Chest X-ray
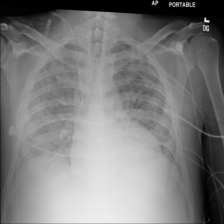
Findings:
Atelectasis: negative
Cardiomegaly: negative
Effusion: negative
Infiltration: positive
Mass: negative
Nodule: negative
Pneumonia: negative
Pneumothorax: negative
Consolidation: negative
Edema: negative
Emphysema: negative
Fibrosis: negative
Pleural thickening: negative
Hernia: negative